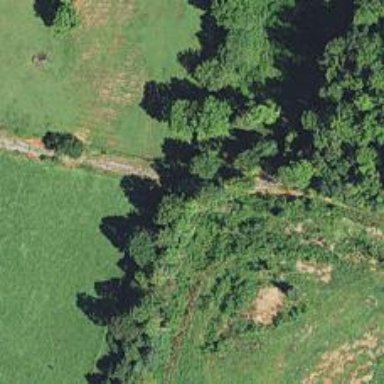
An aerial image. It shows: Culvert tunnel.